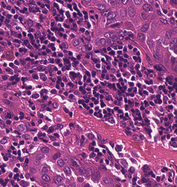
Tumor epithelial tissue: yes
Tumor-associated stroma tissue: yes
Normal tissue: no